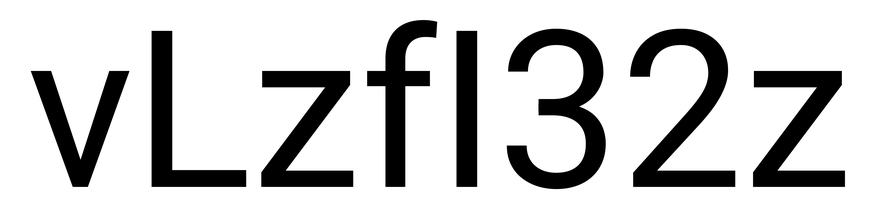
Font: Roboto_Regular